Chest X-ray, PA view. Patient: 45 years old, sex M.
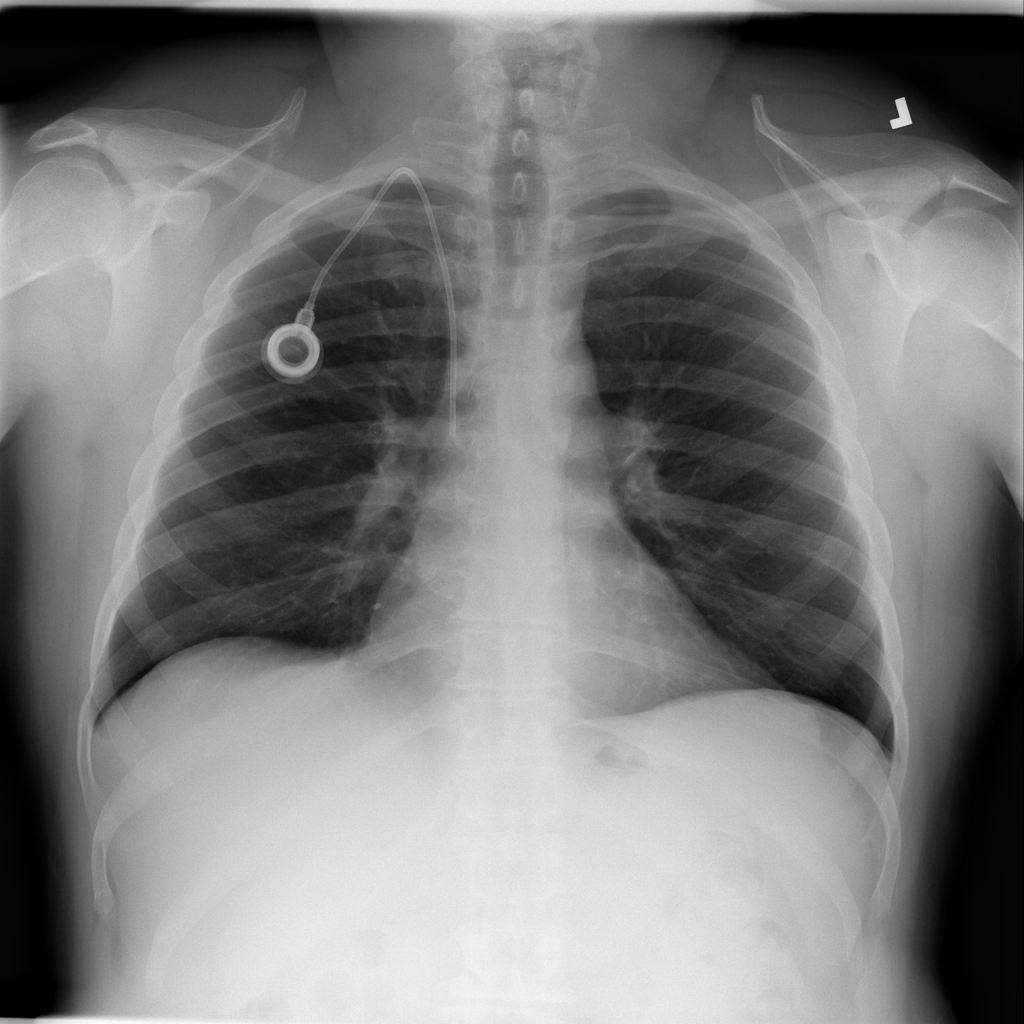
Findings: No Finding